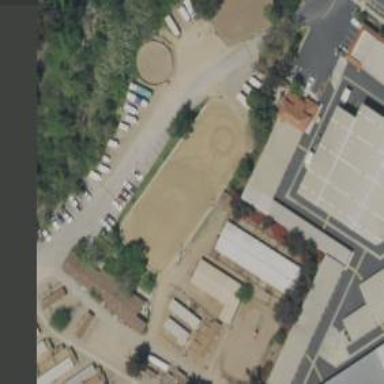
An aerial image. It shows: Equestrian pitch for leisure land use.